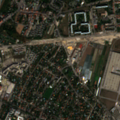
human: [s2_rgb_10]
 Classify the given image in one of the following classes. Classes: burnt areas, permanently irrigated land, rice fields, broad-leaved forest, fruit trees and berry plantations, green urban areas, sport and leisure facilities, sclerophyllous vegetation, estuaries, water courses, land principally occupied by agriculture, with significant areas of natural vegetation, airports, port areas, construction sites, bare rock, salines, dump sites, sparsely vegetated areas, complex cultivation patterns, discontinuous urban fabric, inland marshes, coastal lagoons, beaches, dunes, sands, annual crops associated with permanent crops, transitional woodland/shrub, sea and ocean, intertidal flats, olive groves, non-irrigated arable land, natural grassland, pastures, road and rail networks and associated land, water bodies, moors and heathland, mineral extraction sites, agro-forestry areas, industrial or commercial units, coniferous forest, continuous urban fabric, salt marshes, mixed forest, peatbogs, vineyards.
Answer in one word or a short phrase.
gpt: discontinuous urban fabric, industrial or commercial units, non-irrigated arable land